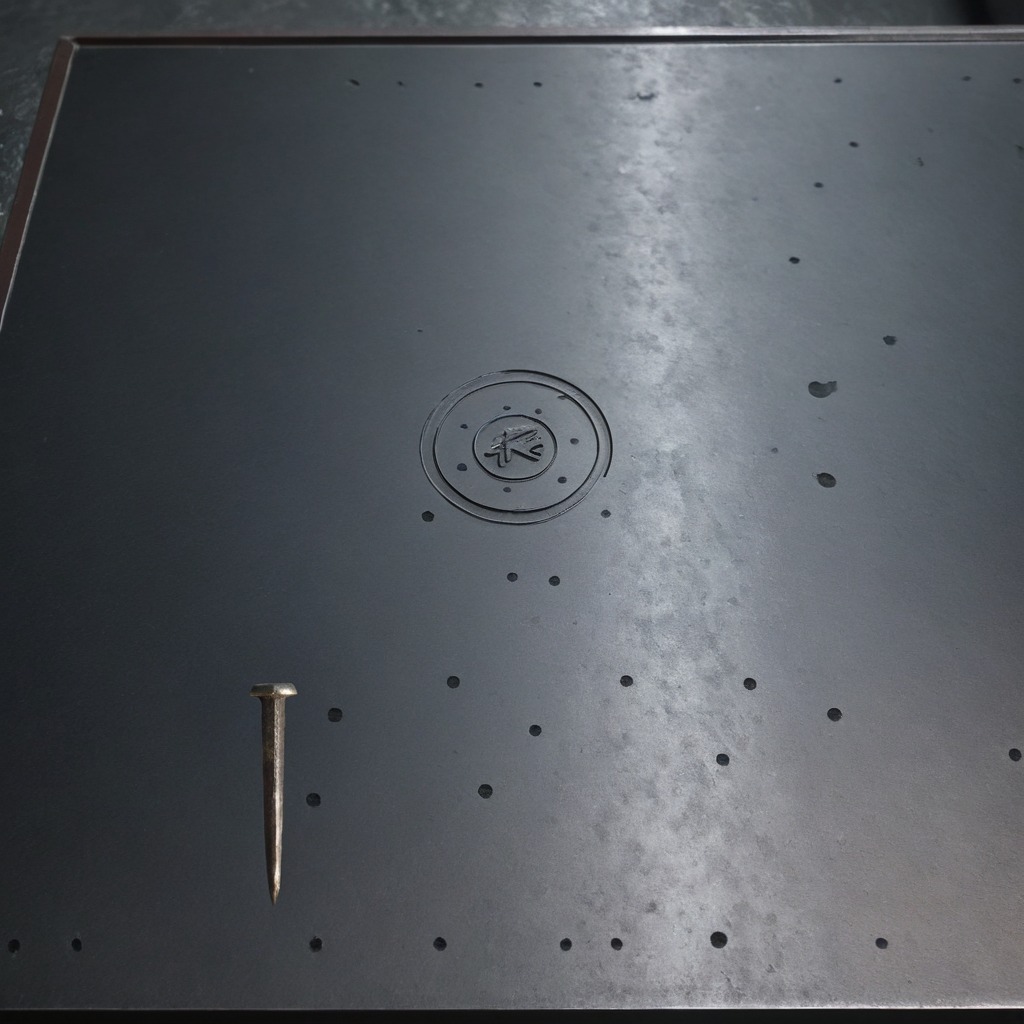
An iron nail is lying on the cold steel table in a mining workshop.